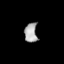
Tissue: lung
Cell type: Others
Senescence score: 0.1751
Nuclear area (px): 245
Mean DAPI intensity: 167.718